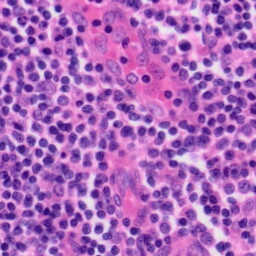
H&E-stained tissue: Tonsil